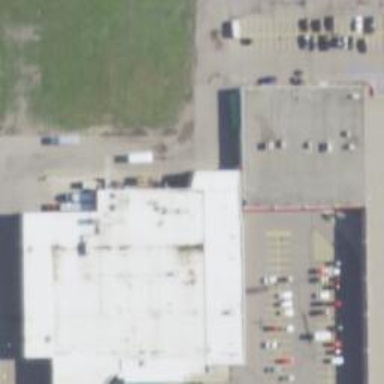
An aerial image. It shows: Building that houses supermarket.